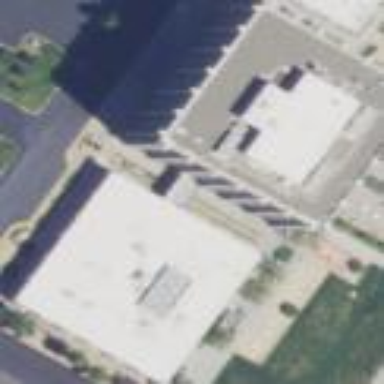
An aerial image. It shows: Office building.